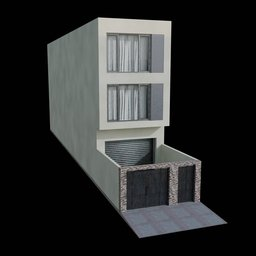
Label: architecture